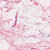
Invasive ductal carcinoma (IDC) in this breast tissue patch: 0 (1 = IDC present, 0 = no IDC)